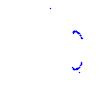
Particle: kaon